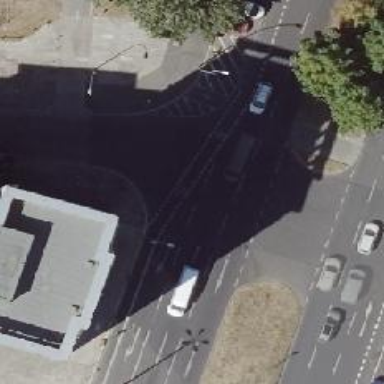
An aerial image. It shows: Secondary road with asphalt surface. It is dual carriageway with lane for parking on the right side. There is also asphalt cycleway on the right side of the road.